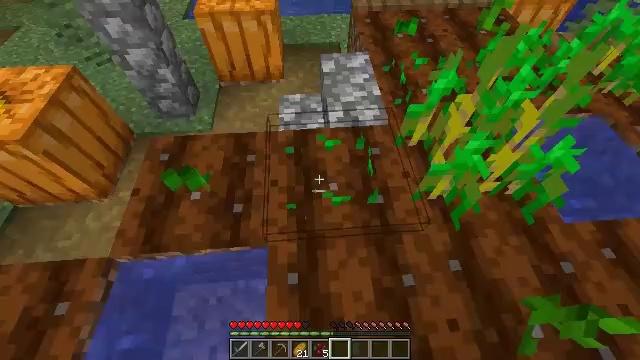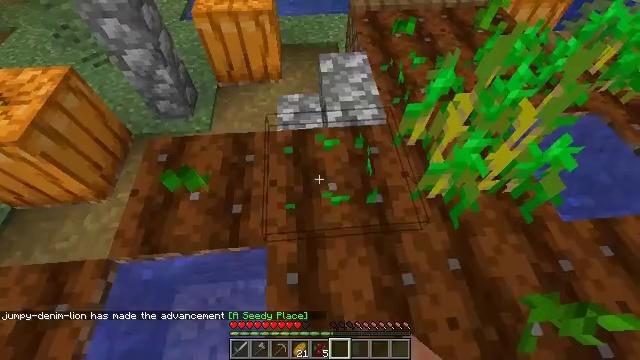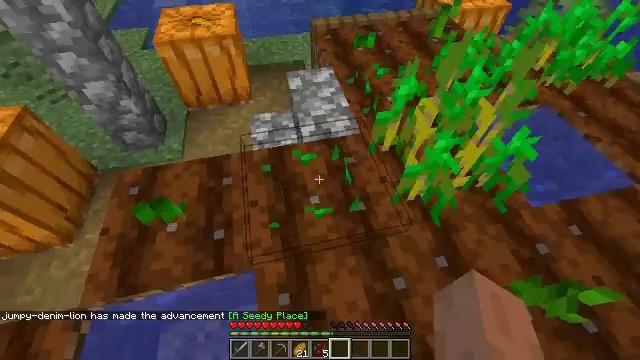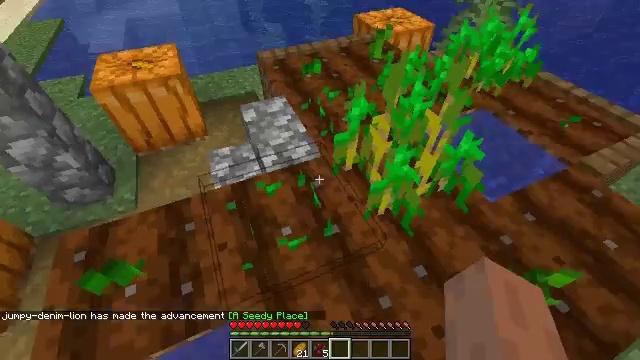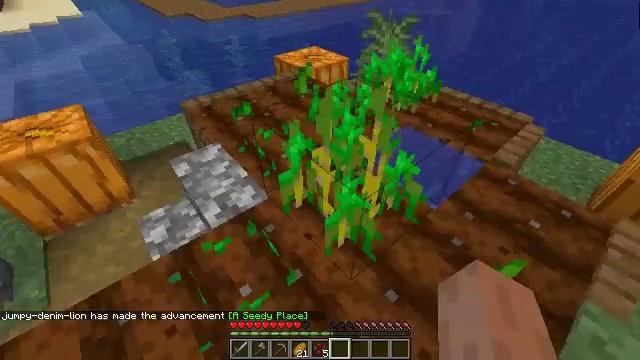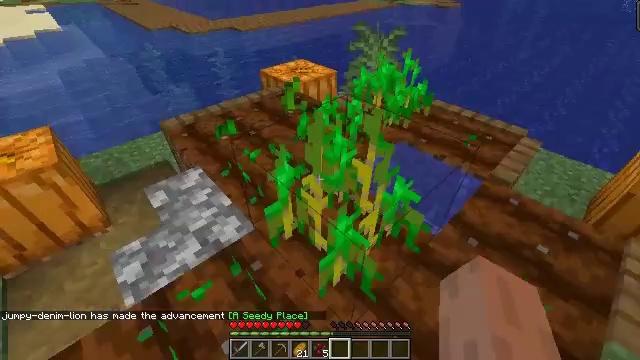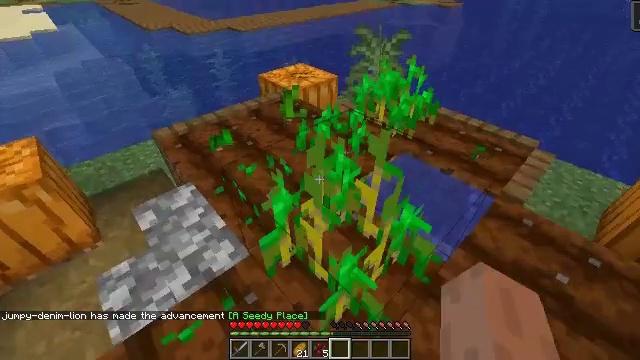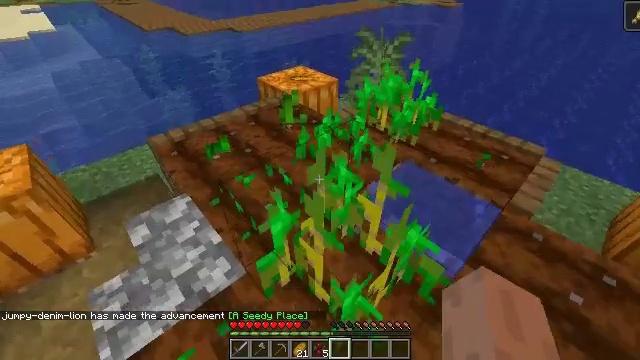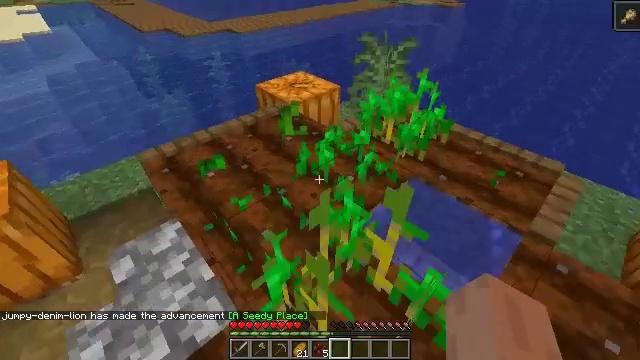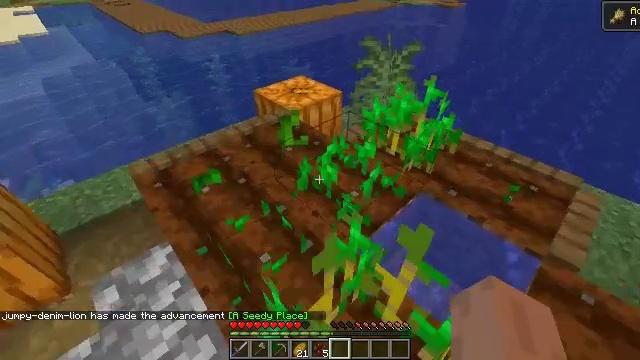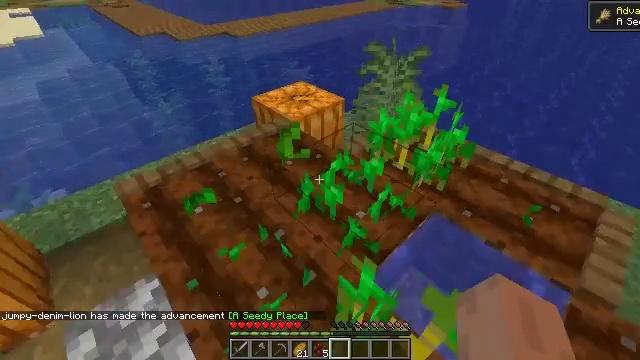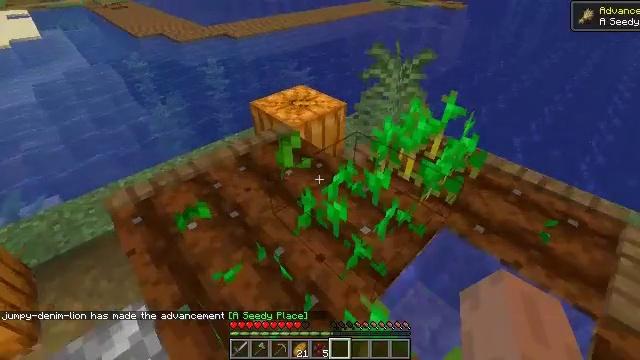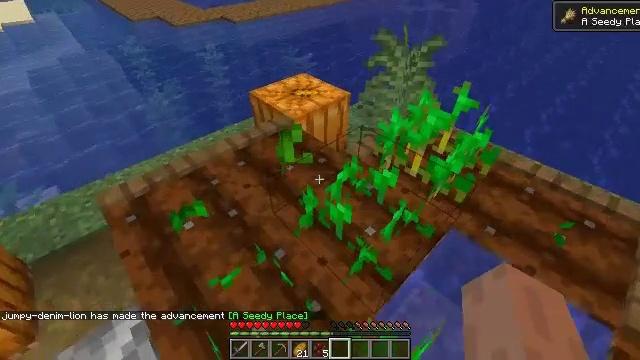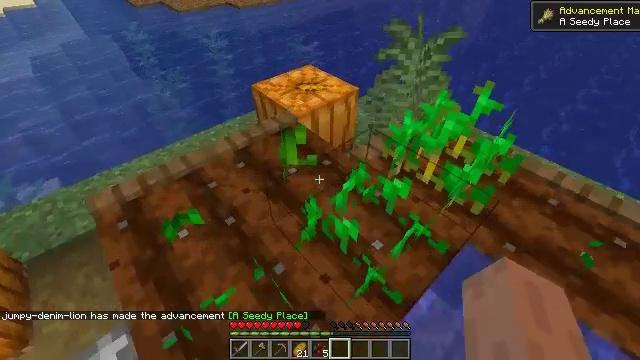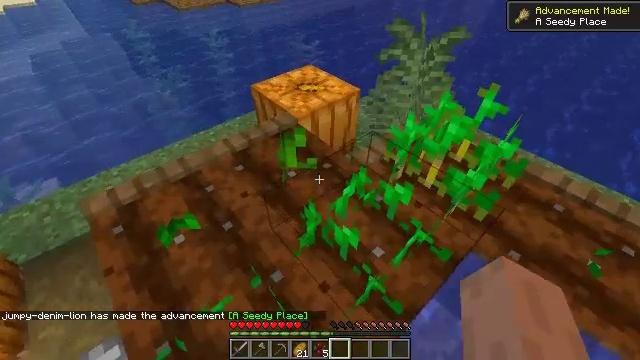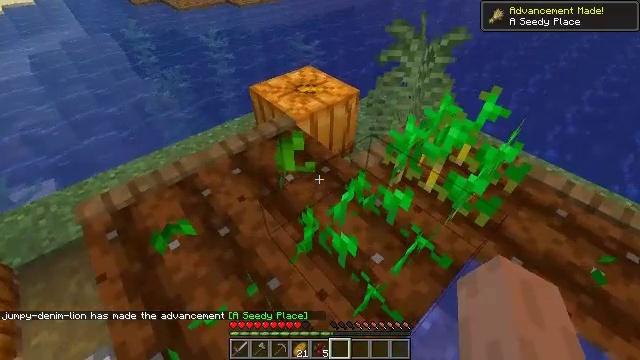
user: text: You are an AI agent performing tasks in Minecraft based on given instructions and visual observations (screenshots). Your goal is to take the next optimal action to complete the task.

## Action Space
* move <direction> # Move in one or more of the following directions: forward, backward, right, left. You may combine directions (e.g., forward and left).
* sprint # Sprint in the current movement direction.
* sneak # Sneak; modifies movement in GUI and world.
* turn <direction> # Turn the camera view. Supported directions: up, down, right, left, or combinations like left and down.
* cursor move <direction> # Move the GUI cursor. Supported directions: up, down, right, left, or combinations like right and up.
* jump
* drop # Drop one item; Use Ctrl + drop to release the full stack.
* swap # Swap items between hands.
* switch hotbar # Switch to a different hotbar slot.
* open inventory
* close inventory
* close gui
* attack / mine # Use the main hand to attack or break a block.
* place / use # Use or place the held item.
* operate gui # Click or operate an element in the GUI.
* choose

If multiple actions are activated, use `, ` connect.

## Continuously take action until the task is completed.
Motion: motion action
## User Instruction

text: Break the purple bed to move it.
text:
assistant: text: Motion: no_op
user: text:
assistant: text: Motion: turn right and up
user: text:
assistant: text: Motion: move forward, turn right and up
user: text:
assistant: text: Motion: move forward, turn right and up
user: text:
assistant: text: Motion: move forward, turn right and up
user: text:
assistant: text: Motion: move forward
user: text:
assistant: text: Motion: move forward
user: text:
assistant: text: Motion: move forward
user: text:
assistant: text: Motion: move forward
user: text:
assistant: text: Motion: move forward
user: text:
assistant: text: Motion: move forward
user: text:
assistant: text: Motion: move forward, turn down
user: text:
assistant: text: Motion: turn left and down
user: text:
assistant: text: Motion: no_op
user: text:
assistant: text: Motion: no_op
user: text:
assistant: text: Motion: no_op
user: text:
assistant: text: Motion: no_op
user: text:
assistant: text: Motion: no_op
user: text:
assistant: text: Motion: no_op
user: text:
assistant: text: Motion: no_op
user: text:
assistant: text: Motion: no_op
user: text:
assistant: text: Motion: no_op
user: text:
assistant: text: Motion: no_op
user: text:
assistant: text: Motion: no_op
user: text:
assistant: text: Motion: no_op
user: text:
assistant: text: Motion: turn left and up
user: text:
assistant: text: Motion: move forward, turn left and up
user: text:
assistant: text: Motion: move forward, turn left and up
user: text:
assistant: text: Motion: move forward, turn left
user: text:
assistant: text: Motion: move forward, turn left and up